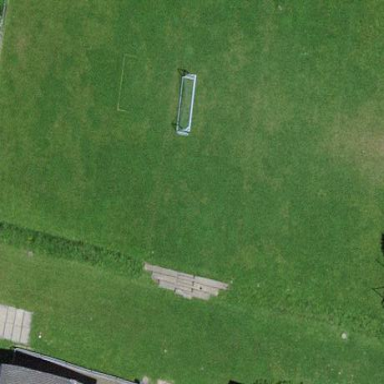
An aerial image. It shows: Soccer pitch designated for leisure and sports activities.